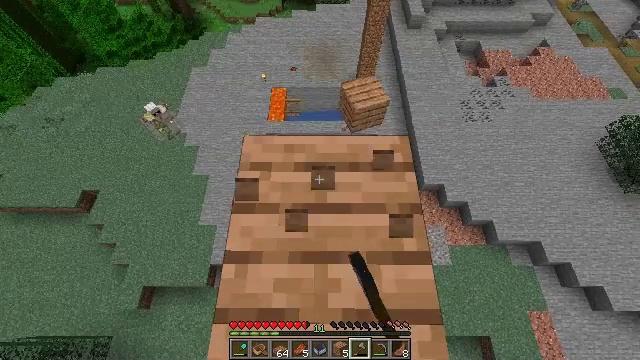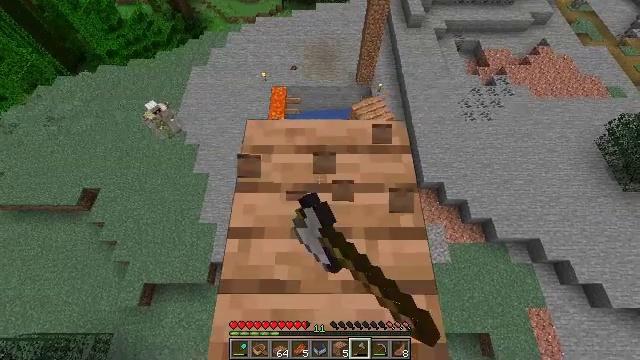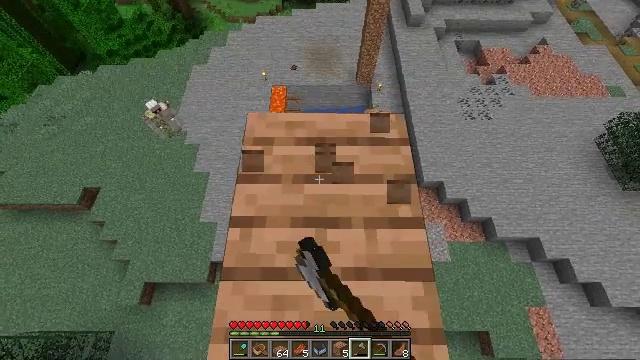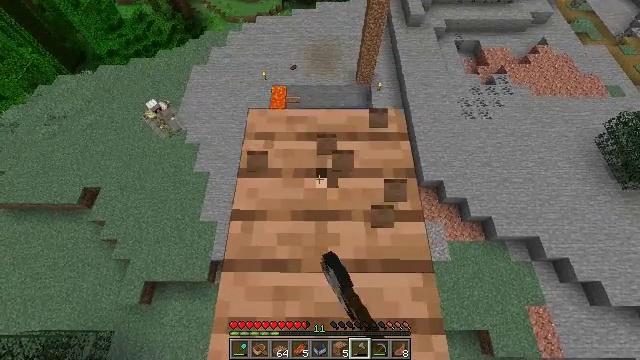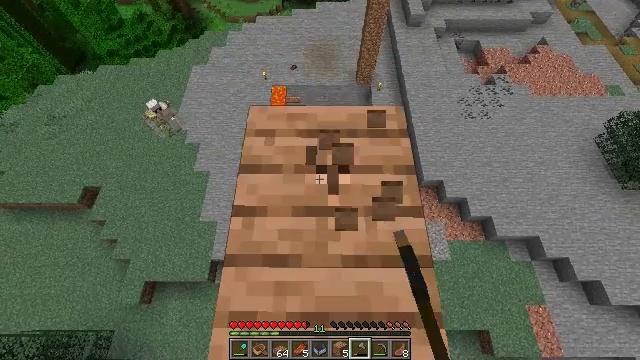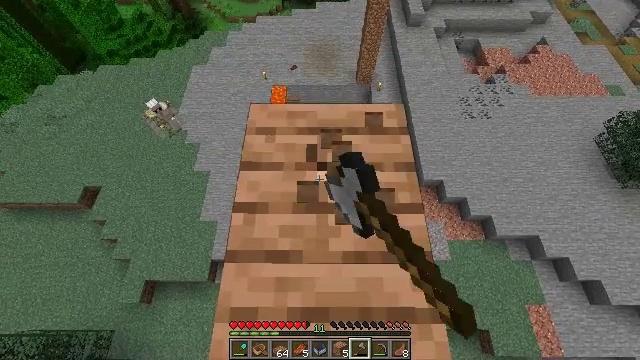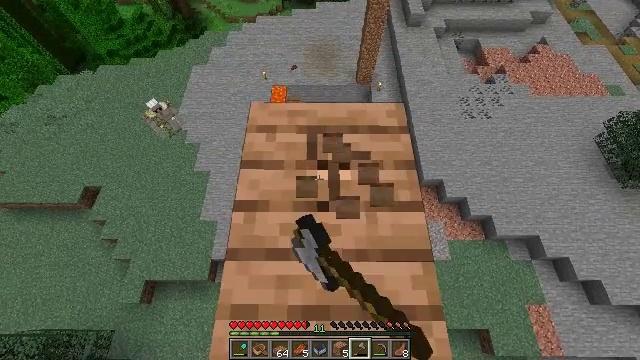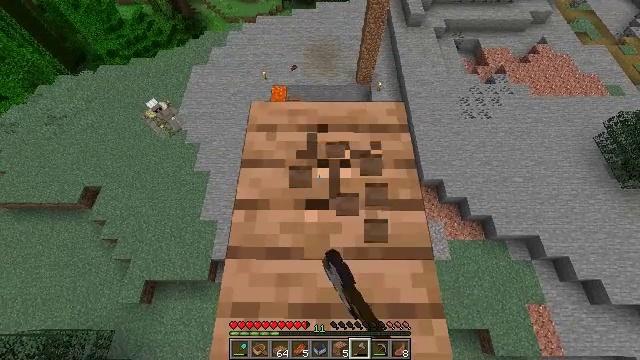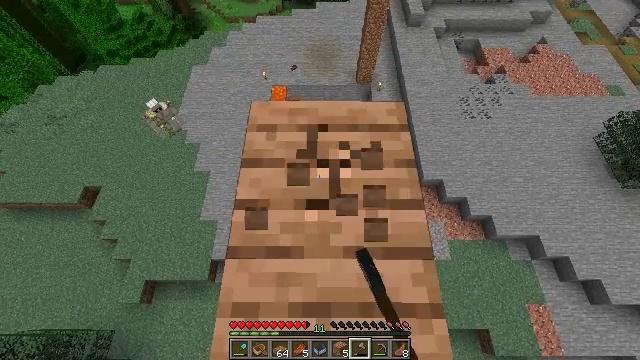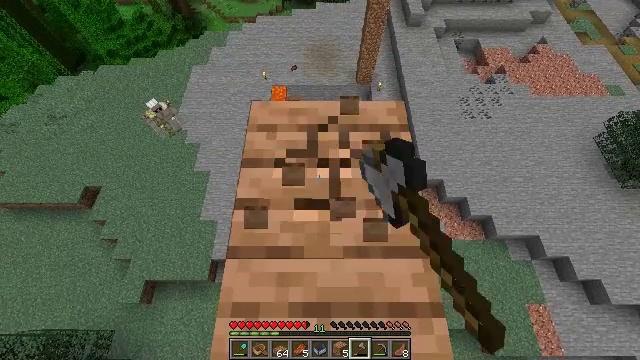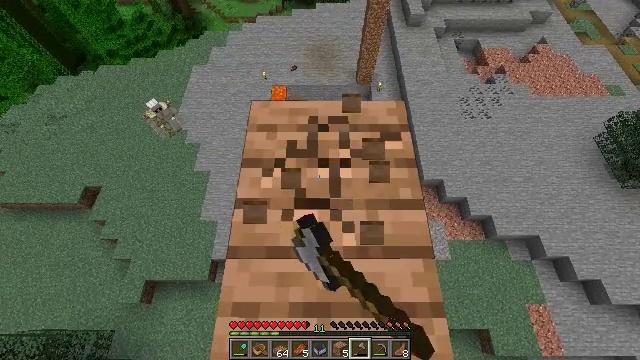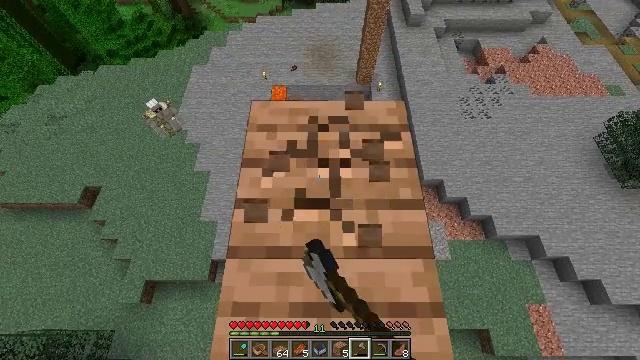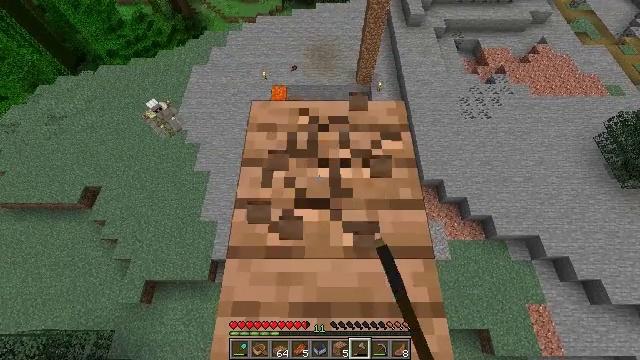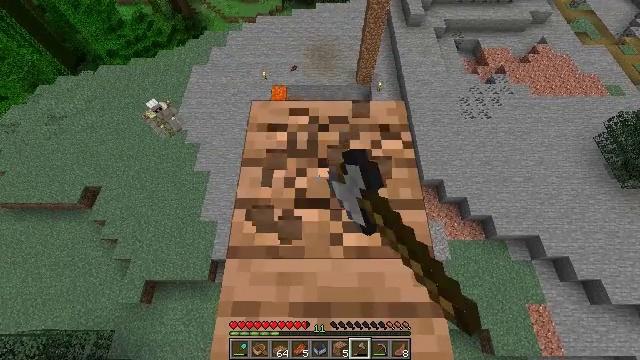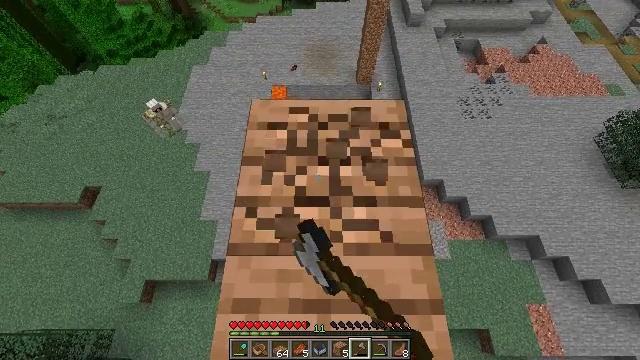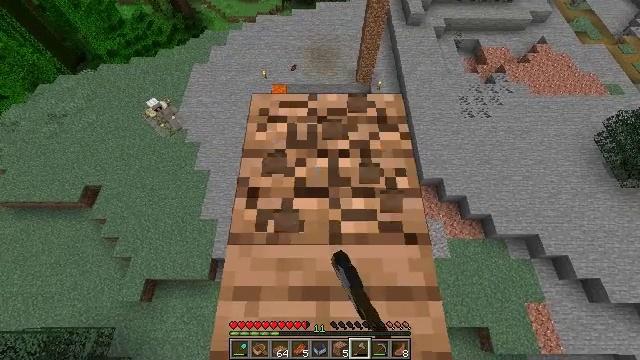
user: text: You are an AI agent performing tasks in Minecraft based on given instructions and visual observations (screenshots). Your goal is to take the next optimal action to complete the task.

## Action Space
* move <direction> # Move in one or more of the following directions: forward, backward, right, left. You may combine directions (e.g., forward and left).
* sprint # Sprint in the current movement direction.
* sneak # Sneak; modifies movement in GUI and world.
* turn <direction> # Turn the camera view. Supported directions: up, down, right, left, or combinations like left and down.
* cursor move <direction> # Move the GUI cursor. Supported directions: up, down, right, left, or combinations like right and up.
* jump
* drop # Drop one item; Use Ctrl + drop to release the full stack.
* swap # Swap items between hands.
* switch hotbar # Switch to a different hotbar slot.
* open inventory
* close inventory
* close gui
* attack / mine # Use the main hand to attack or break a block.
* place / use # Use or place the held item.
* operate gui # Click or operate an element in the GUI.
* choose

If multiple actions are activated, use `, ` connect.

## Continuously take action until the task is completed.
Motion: motion action
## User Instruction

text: Break the jungle planks to recycle them.
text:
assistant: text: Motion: move back, sneak, attack / mine
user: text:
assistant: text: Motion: move back, sneak, attack / mine
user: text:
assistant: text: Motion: sneak, attack / mine
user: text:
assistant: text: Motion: sneak, attack / mine
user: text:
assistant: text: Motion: sneak, attack / mine
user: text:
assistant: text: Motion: sneak, attack / mine
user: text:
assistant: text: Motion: sneak, attack / mine
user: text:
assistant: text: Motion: sneak, attack / mine
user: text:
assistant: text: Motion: sneak, attack / mine
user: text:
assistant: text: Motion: sneak, attack / mine
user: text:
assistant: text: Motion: sneak, attack / mine
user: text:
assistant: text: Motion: sneak, attack / mine
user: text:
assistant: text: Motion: sneak, attack / mine
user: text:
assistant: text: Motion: move back, sneak, attack / mine
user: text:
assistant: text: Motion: move back, sneak, attack / mine
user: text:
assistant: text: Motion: move back, sneak, attack / mine
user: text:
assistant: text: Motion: move back, sneak, attack / mine
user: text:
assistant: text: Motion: move back, sneak, attack / mine
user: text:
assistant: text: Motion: move back, sneak, attack / mine
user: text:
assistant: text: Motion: move back, sneak, attack / mine
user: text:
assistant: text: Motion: move back, sneak, attack / mine
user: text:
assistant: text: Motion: move back, sneak, attack / mine
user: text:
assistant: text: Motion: move back, sneak, attack / mine
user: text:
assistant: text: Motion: move back, sneak, attack / mine
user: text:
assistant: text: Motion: move back, sneak, attack / mine
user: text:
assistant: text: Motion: move back, sneak, attack / mine
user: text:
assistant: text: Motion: move back, sneak, attack / mine
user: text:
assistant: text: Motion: sneak, attack / mine
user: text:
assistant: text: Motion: sneak, attack / mine
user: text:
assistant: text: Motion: sneak, attack / mine